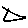
Label: triangle